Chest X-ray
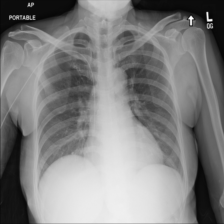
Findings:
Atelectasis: negative
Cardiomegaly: negative
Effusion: negative
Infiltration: negative
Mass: negative
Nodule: negative
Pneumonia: negative
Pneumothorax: negative
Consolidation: negative
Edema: negative
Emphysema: negative
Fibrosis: negative
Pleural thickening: negative
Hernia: negative